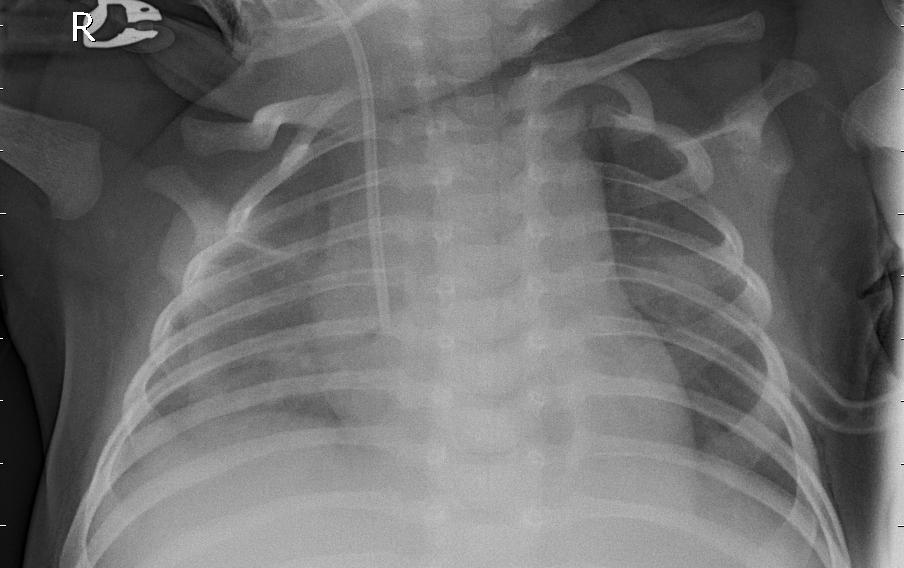
Diagnosis: PNEUMONIA